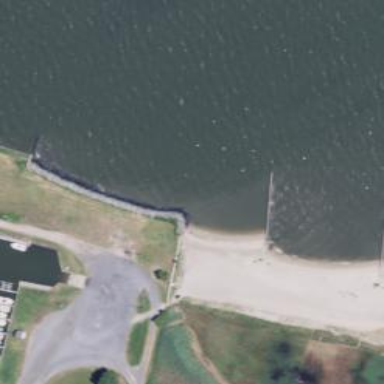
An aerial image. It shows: Breakwater structure.